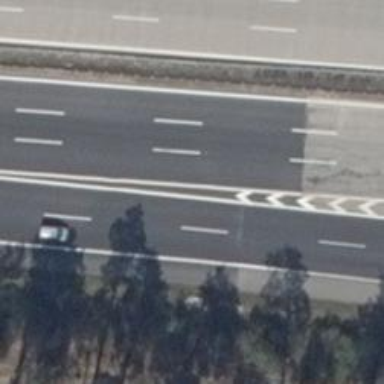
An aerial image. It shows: Motorway junction.